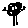
Label: tree